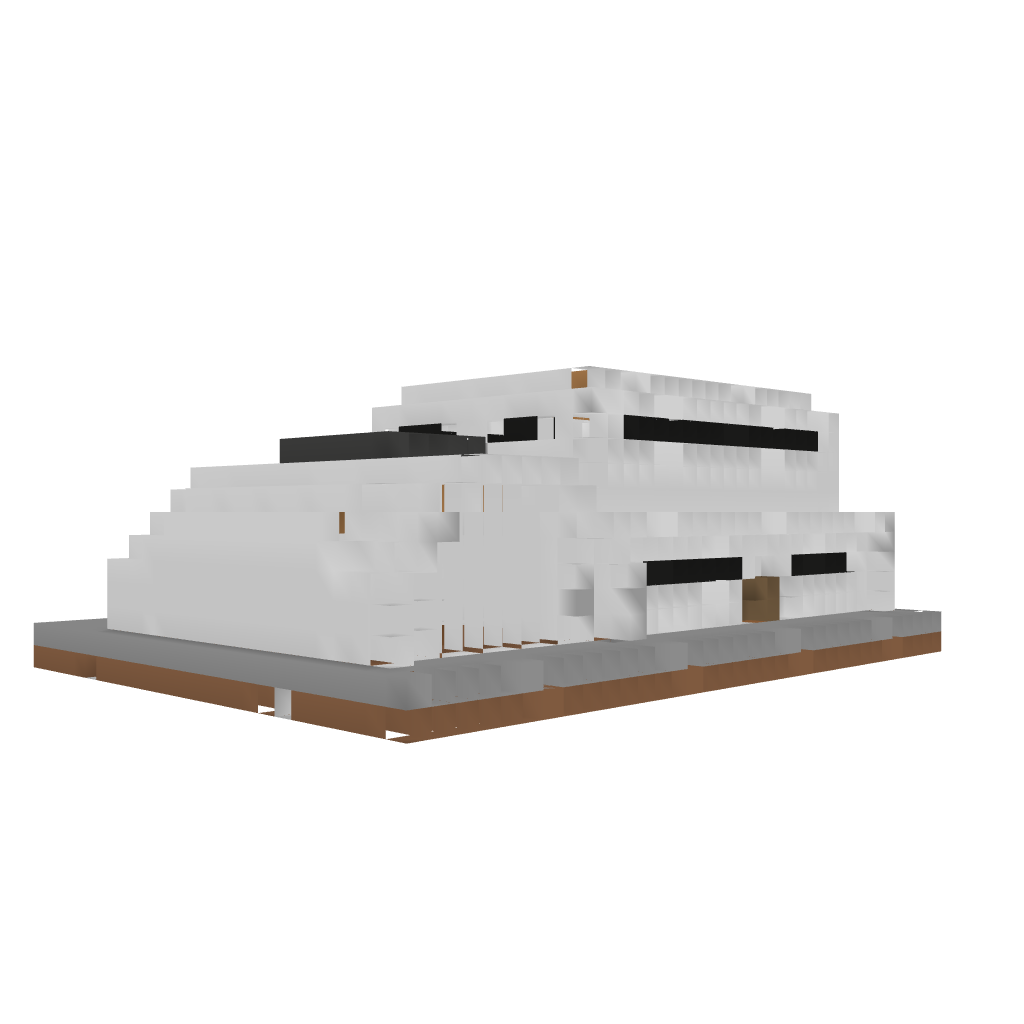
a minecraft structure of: Modern/Futurist Army Base